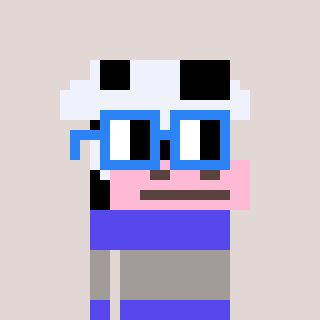
a pixel art character with square blue glasses, a cow-shaped head and a computerblue-colored body on a warm background